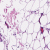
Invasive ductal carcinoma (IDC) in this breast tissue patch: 0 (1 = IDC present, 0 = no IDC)